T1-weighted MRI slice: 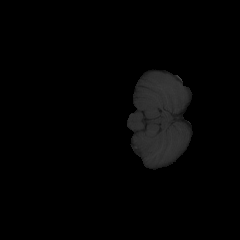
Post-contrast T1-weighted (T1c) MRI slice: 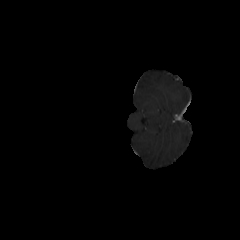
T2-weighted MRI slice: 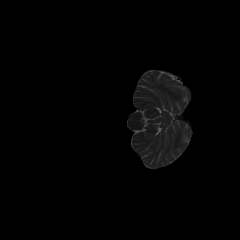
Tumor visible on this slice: no